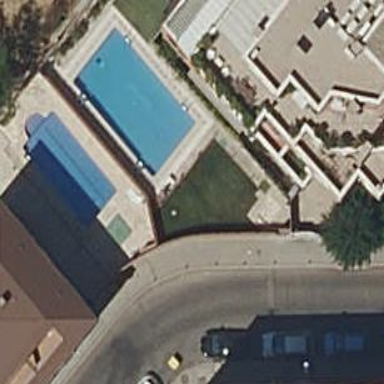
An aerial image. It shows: Swimming pool located in leisure land.